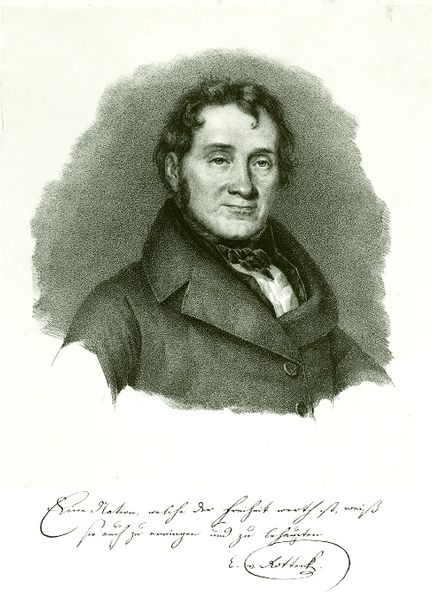
Titel: E. von Rotteck
Künstler: Friedrich Pecht
Standort: Karlsruhe
Institution: Staatliche Kunsthalle Karlsruhe
Schlagwörter: dunkel, feder, kopf, mann, schatten, weiß, aquarell, grün, ausschnitt, frisur, geschwungen, grau, haar, hintergrund, licht, mund, nase, ohr, profil, schwarz, skizze, stirn, zeichnung, blick, schal, tuch, rock, schleife, alt, anzug, bart, hemd, jacke, wand, arm, arme, augen, gesicht, kragen, mensch, ärmel, bild, bildnis, hals, herr, portrait, porträt, signatur, auge, gewand, haare, mantel, reich, adel, kaufmann, blatt, musiker, person, augenbrauen, brustbild, en face, kinn, knopf, lippe, lippen, locke, locken, potrait, schulter, schultern, schwung, adlig, lächeln, schrift, wangen, papier, grafik, graphik, grisaille, rand, französisch, frack, krawatte, dichter, ernst, inschrift, brauen, büste, halstuch, seitenansicht, maler, deutsch, knöpfe, fliege, gehrock, jackett, kinnbart, knopfleiste, revers, sakko, jacket, weste, umriss, foto, name, tusche, stolz, unterschrift, buch, gentleman, plastisch, druck, lithographie, schwarzweiss, radierung, stich, komponist, künstler, lithografie, portait, seite, wagner, widmung, illustration, text, schriftsteller, backenbart, kittel, aquatinta, bleistift, koteletten, gedreht, gesciht, kotletten, litografie, daumier, buchseite, untertitel, kravatte, arrogant, halbportrait, halbprofil, portät, zitat, brief, knopfreihe, grünlich, binder, halsbinde, gelehrter, macht, zeilen, edelmann, unfertig, kupferstich, schmallippig, komisch, gedruckt, handschrift, legende, jahrhundert, schreibschrift, schall, stick, handschriftlich, protrait, mend, skizziert, zufrieden, kagen, vers, augen nase, stahlstich, große nase, berühmt, gau, frak, mantelkragen, schelife, biedermeyer, stirnlocke, handschrfit, sitrn, konterfeit, arroganz, kurrent, r, a, 18. jahrhundert, 1800, auschnit, graphik#, oh, adorrno, mann zeichnung radierung, no, wirdmung, überzeugt, darcy, currentschrift, ä, erötet, augen nase mund lippen, zeielen, jacke#, mendelssohn, linn, mantel beiderm,aier, augentrauen, schlafzimerblick, halstuch#halbportrait